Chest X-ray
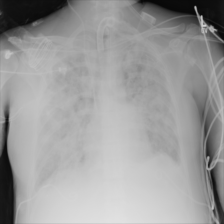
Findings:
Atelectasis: negative
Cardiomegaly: negative
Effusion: positive
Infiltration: negative
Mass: negative
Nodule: positive
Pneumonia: negative
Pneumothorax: negative
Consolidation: negative
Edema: negative
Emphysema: negative
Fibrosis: negative
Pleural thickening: negative
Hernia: negative